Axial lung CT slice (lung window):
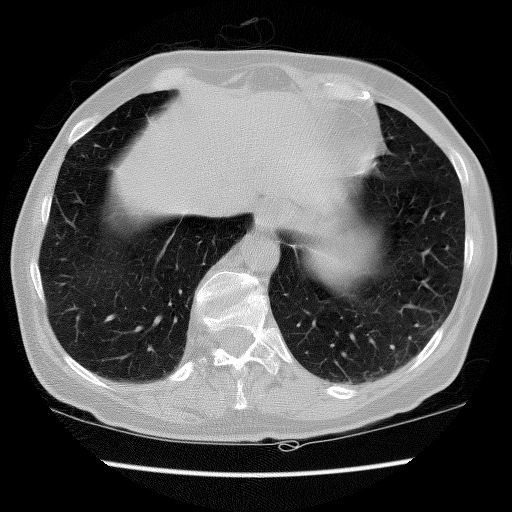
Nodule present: no